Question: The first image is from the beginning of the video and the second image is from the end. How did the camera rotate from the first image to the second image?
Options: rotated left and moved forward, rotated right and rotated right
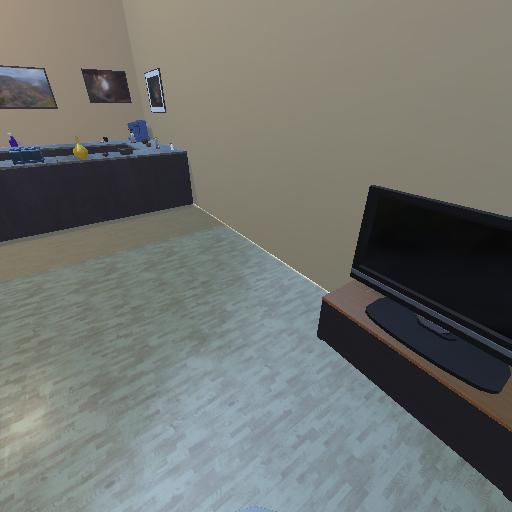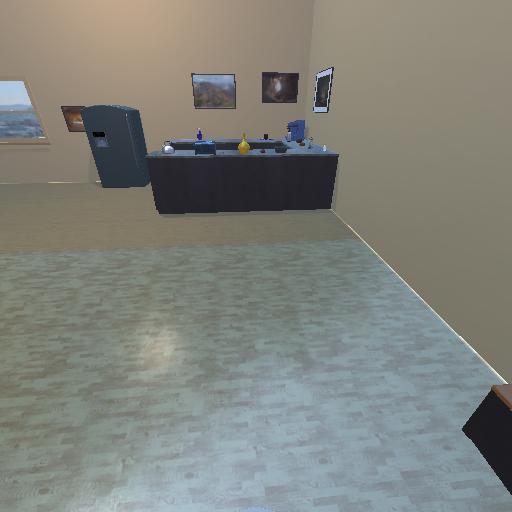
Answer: rotated left and moved forward